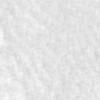
Label: no_change